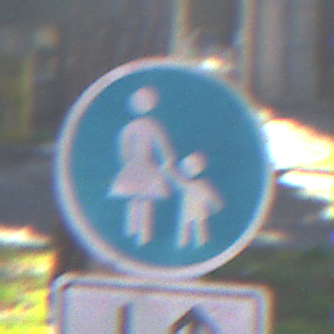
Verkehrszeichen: Gehweg
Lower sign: RichtungsangabeDurchPfeile8
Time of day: MorningAfternoon
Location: Outdoor (Suburban)
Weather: Clear
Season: NotSpecified
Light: Natural